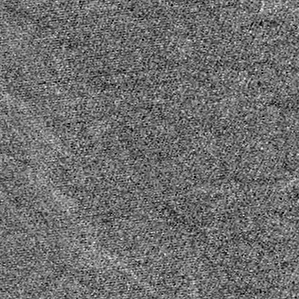
Label: frost